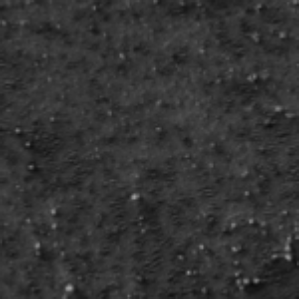
Label: frost